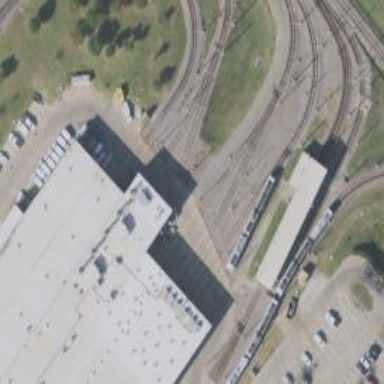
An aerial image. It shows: Light rail yard with electrified contact lines.